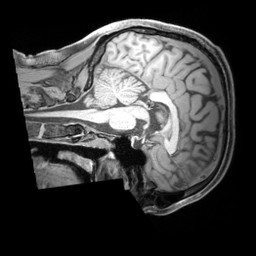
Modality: T1w
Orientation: sagittal
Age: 25
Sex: male
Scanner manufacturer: siemens
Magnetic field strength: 3 T
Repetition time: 1.97 s
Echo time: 0.00206 s